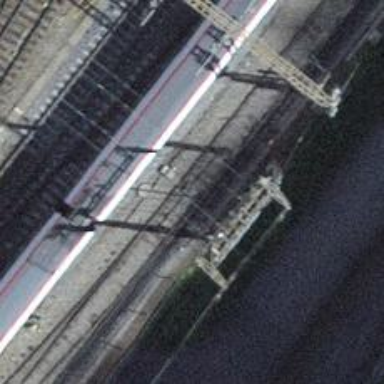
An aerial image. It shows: Railway switch.